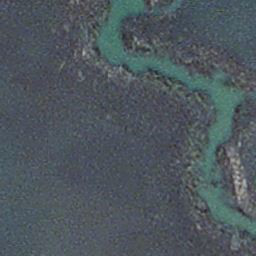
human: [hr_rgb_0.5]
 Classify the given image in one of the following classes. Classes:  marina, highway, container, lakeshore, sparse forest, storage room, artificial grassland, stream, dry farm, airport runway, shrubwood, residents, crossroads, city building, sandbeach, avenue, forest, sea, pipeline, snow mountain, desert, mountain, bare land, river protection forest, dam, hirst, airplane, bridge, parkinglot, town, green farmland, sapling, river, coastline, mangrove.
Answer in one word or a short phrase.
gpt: stream